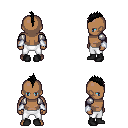
a pixel art fantasy rpg character, male body template, human, dark skin, steel arm armor, white pants, black mohawk hairstyle, white cloth bracers, black shoes, four views (front, back, left, right), 2x2 character sprite sheet, small pixel art, hard edges, no anti-aliasing